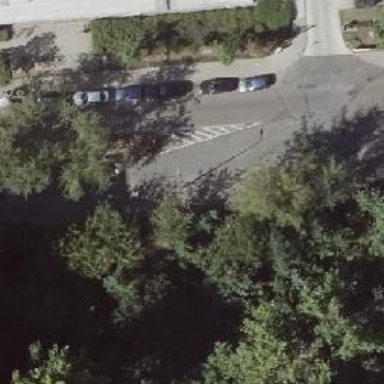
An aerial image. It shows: Residential road with asphalt surface.